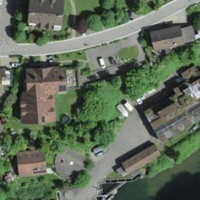
EUNIS habitat code: 54
Species observed at this site:
Cotinus coggygria